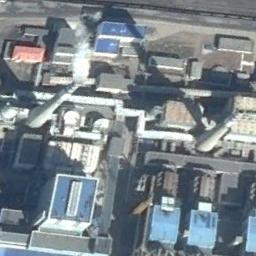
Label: thermal_power_station